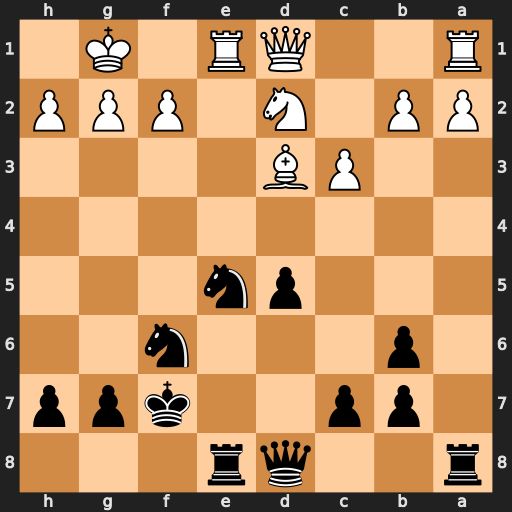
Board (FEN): r2qr3/1pp2kpp/1p3n2/3pn3/8/2PB4/PP1N1PPP/R2QR1K1
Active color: b
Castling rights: -
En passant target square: -
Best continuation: Nxd3 Rxe8 Qxe8